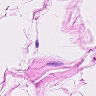
Metastatic tissue present: no